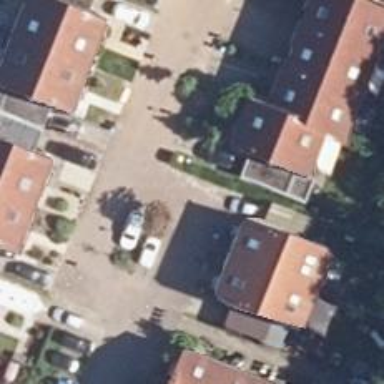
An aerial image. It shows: Living street.